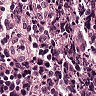
Metastatic tissue present: no